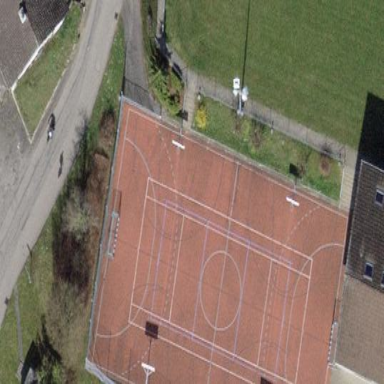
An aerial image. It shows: Multi-sport pitch on leisure land.